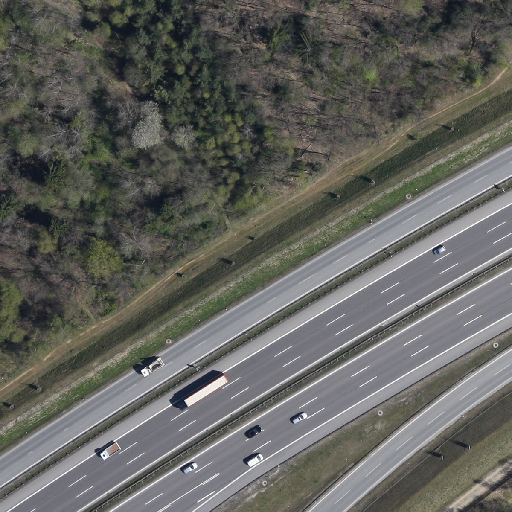
Referring expression: heavy-duty vehicle driving on the road